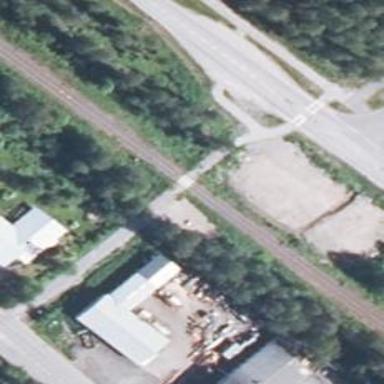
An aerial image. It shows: Uncontrolled railway crossing.